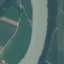
Land use / land cover class: River